Interaction volume radius: 5 \u00c5
Interaction volume height: 10 \u00c5
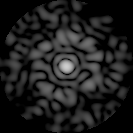
Disorder parameter: 0.812